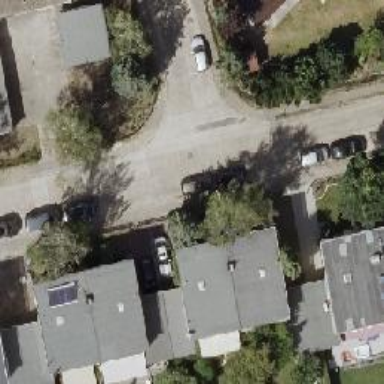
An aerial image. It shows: Residential road with concrete surface.